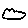
Label: cloud